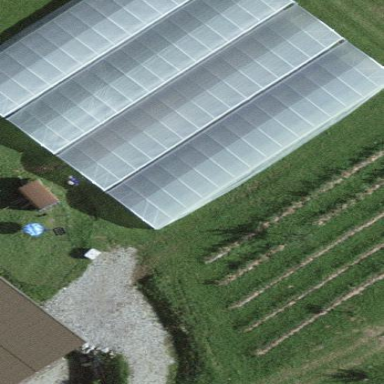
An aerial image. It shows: Greenhouse.